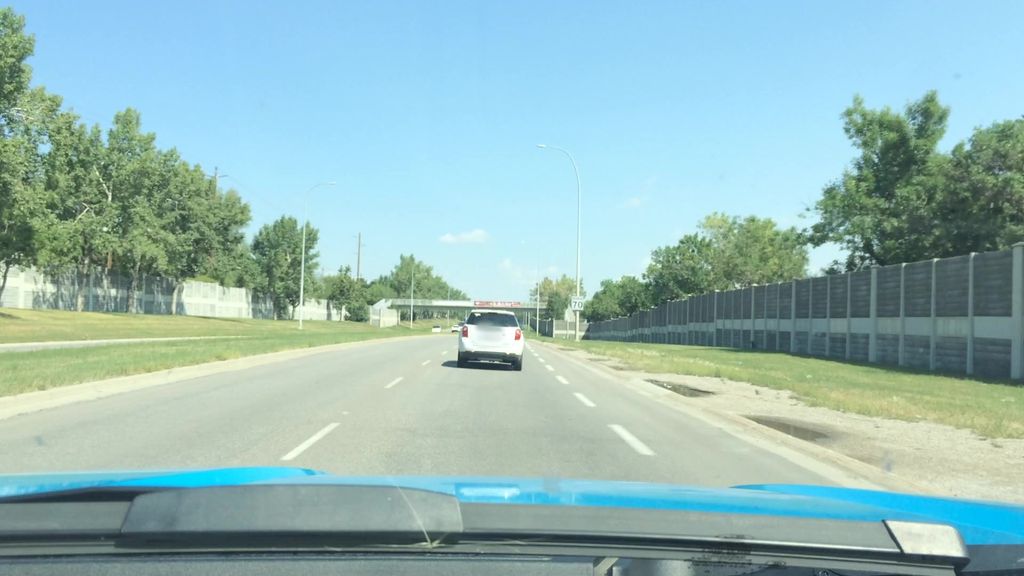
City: calgary